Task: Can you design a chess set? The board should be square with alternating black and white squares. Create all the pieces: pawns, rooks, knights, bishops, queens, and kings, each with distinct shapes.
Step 4805:
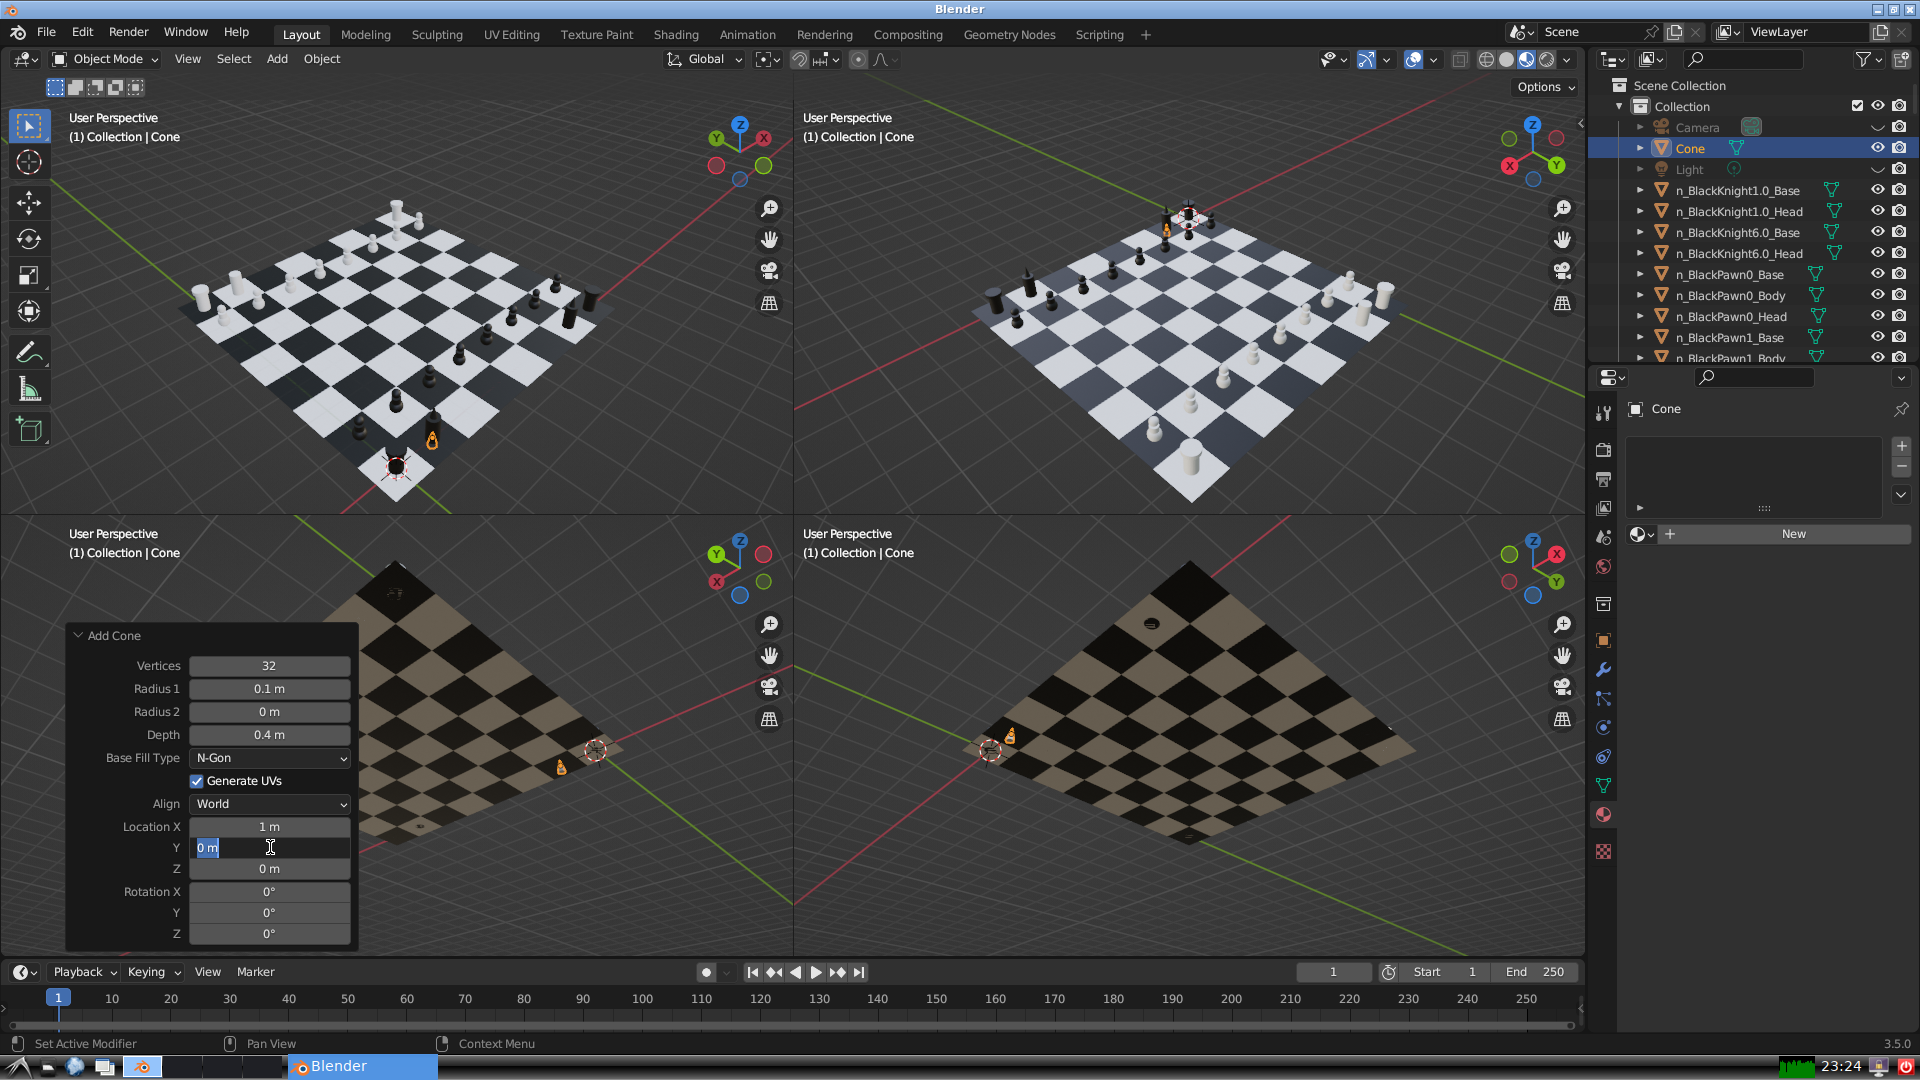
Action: input_text: 7.0